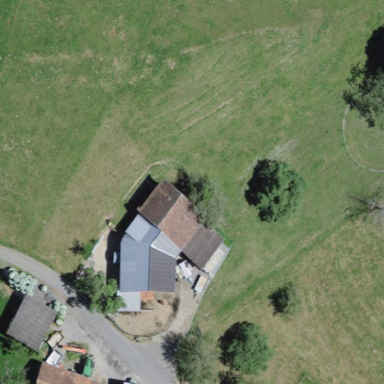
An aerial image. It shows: Barn.